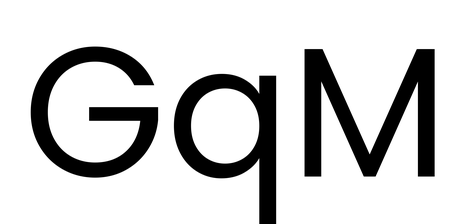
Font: Poppins-Regular